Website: home-depot
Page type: account-dashboard
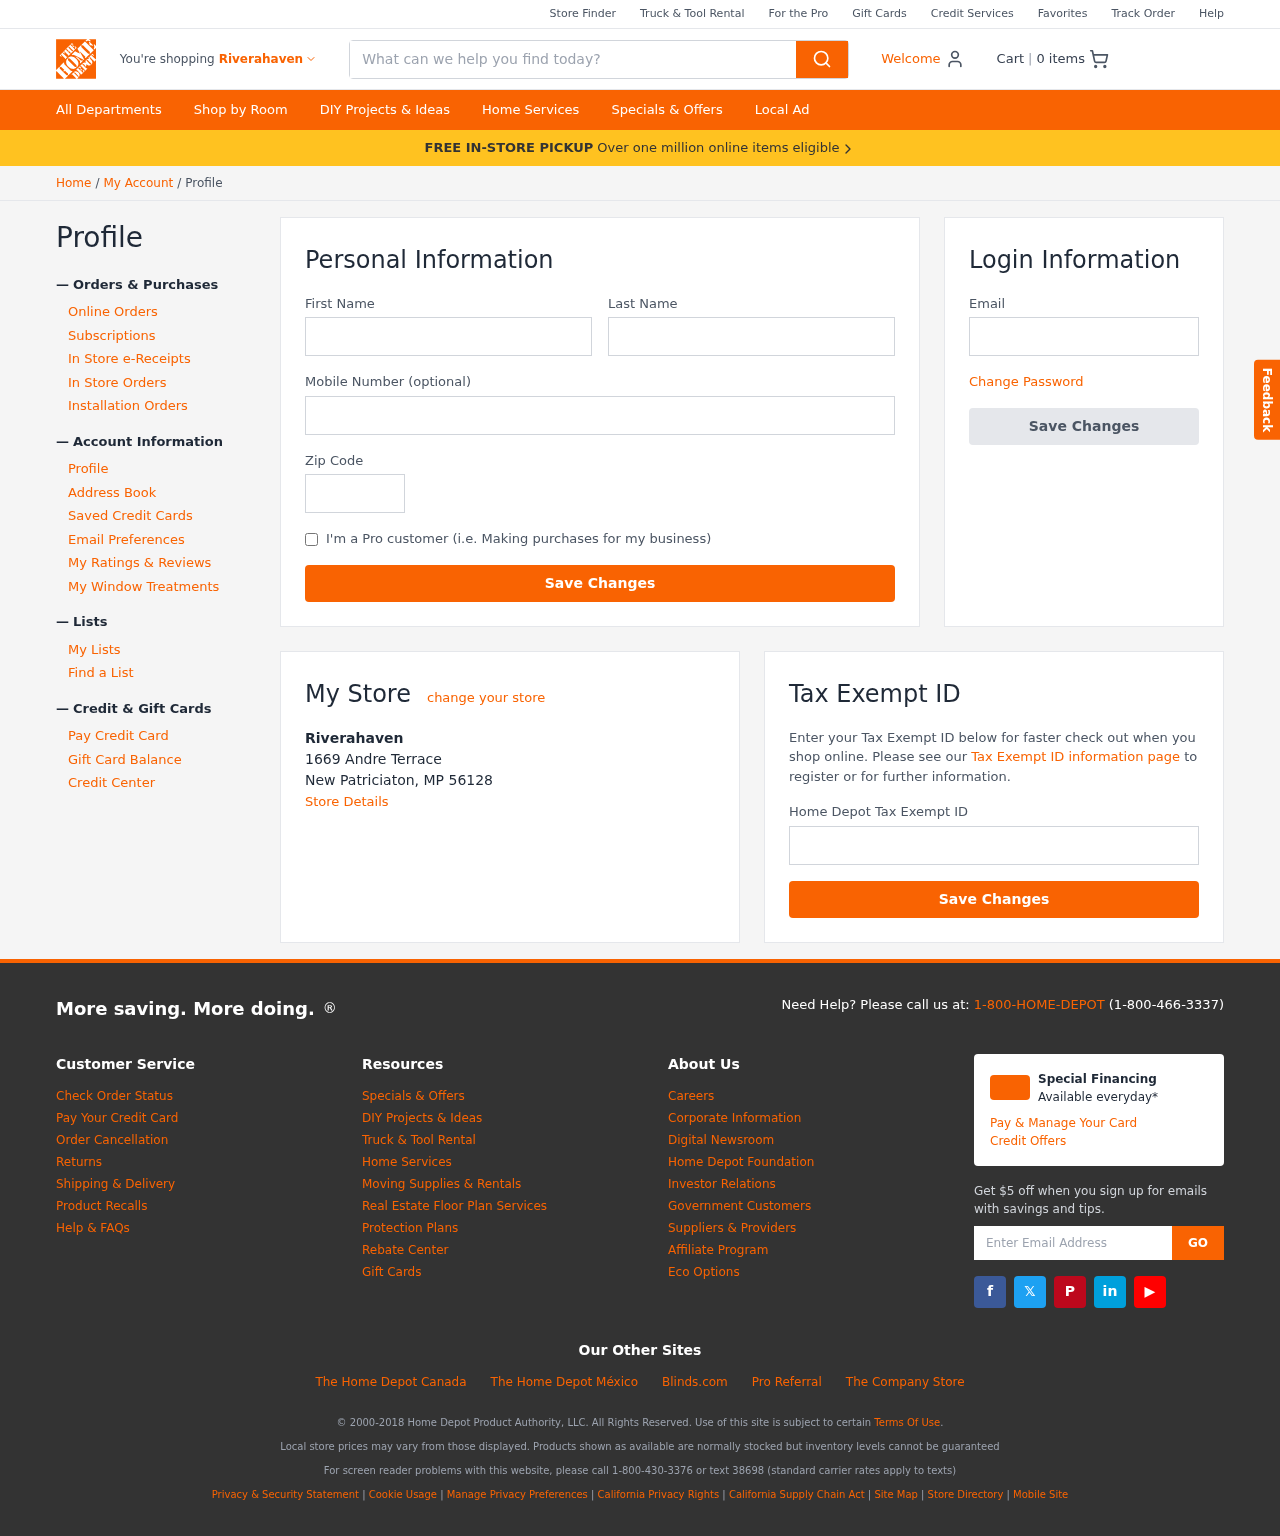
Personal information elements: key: PII_CITY
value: Riverahaven
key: PII_EMAIL
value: gmcdowell@gmail.com
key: PII_FIRSTNAME
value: Garrett
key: PII_LASTNAME
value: Mcdowell
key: PII_LOCATION1_CITY_STATE_ZIP
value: New Patriciaton, MP 56128
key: PII_LOCATION1_NAME
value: Riverahaven
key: PII_LOCATION1_STREET
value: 1669 Andre Terrace
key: PII_PHONE
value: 3463078907
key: PII_POSTCODE
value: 14997
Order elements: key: ORDER_NUM_ITEMS
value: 0
Search elements: key: HEADER_SEARCH
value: What can we help you find today?